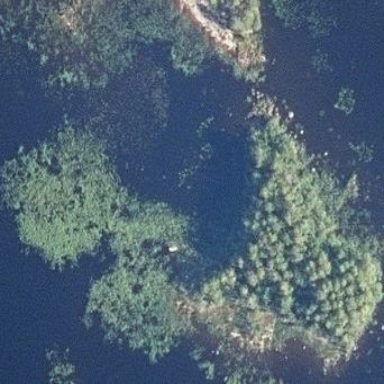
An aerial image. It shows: Islet surrounded by woodland.